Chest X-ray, AP view. Patient: 59 years old, sex F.
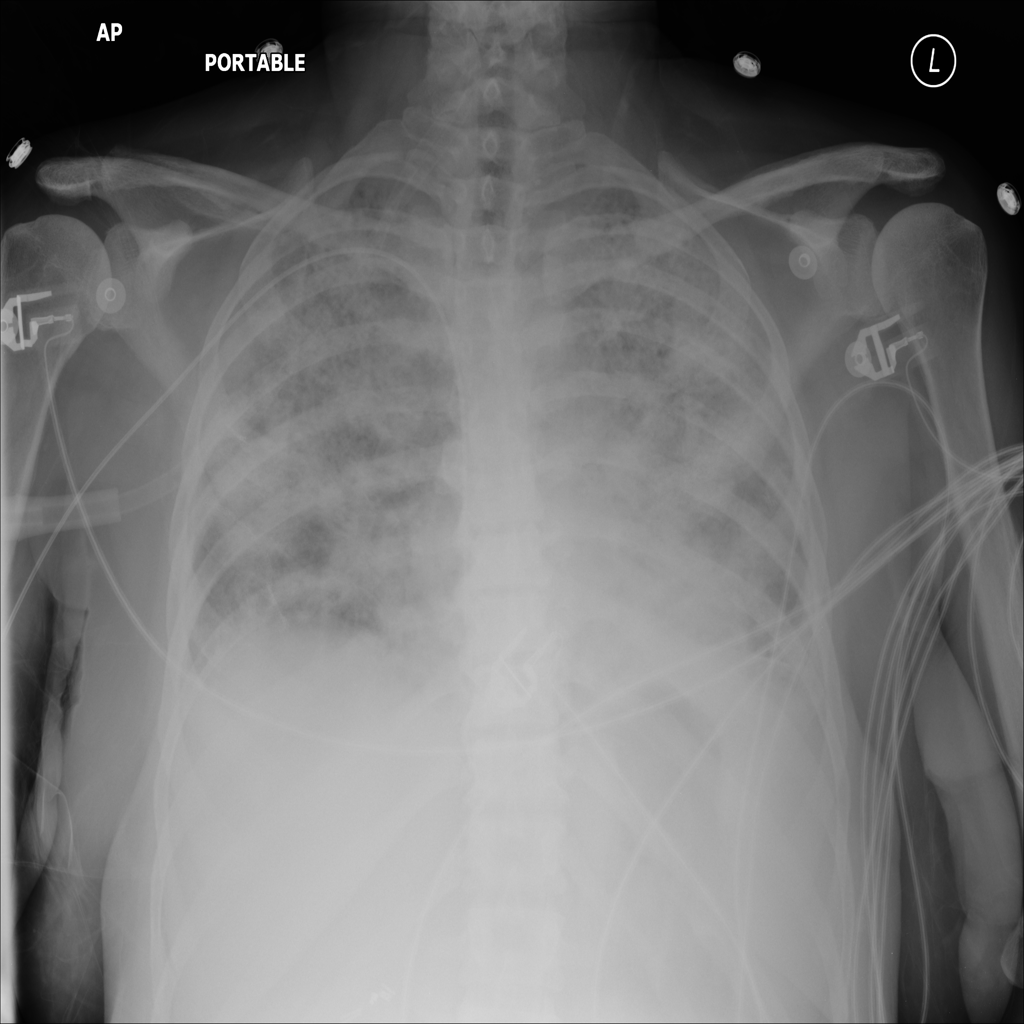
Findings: No Finding